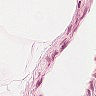
Metastatic tissue present: no